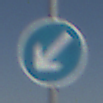
Verkehrszeichen: VorgeschriebeneVorbeifahrtLinks
Umgebung: Outdoor, RoadRail
Tageszeit: Midday
Wetter: Clear
Licht: Natural
Jahreszeit: Summer
Kontrast: HighContrast